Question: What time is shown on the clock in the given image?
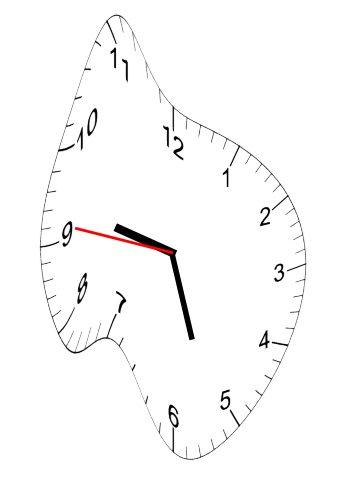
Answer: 09:26:46